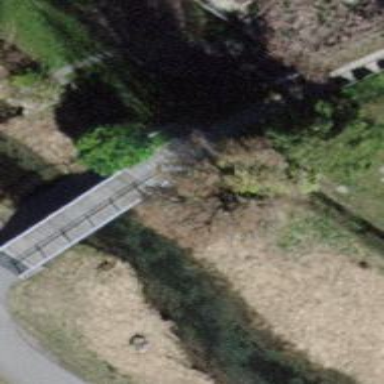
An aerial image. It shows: Footway on bridge.